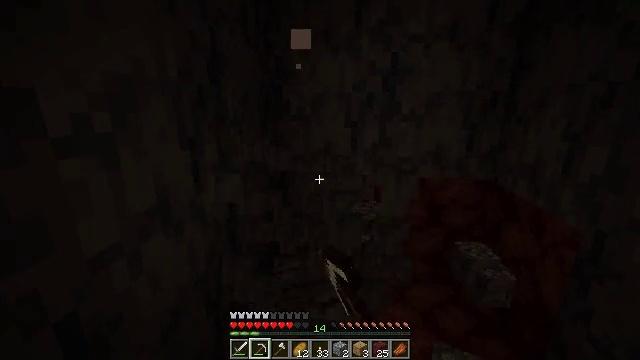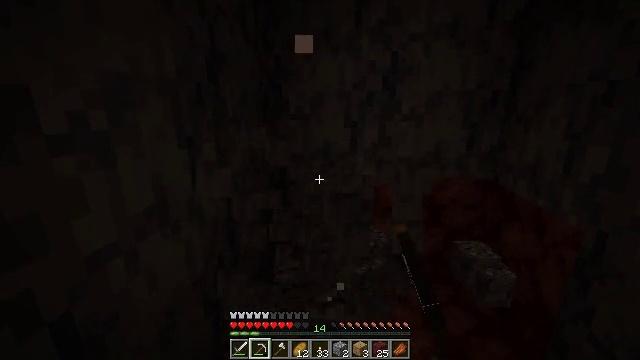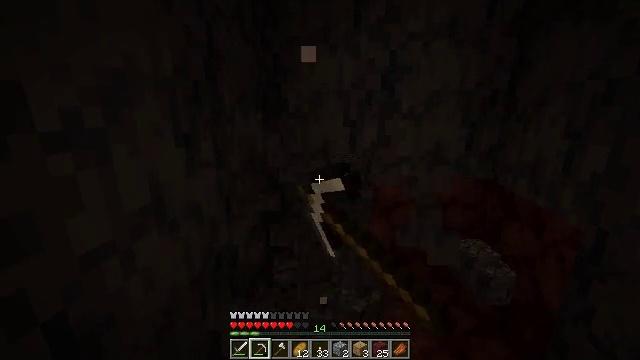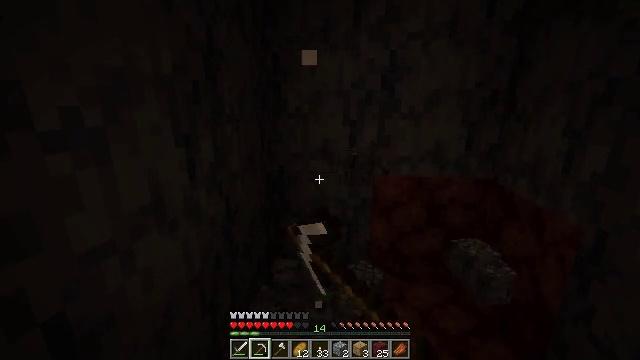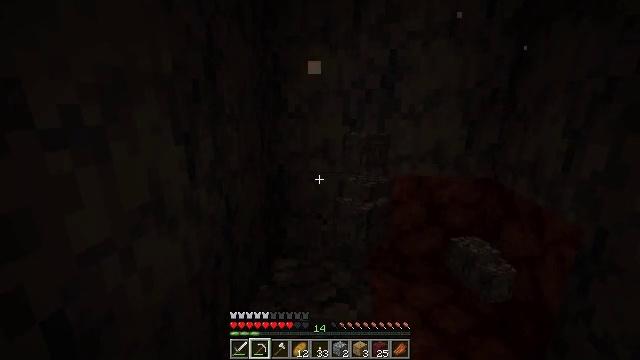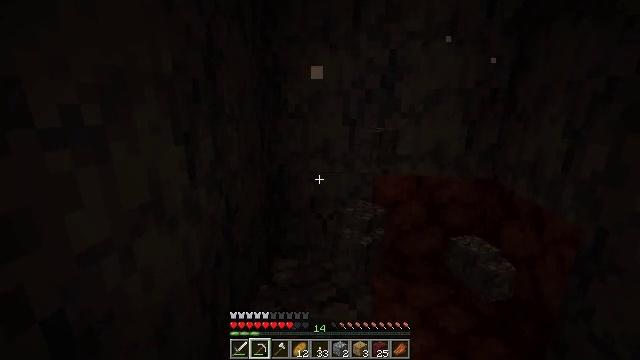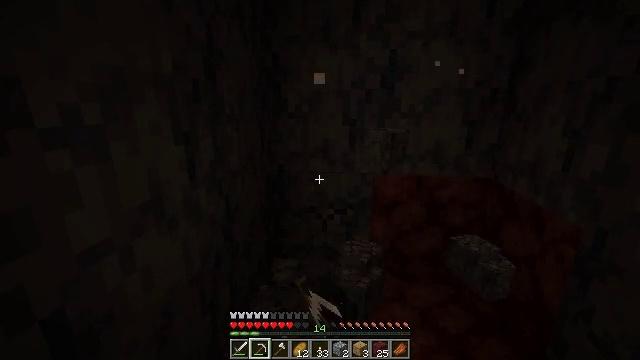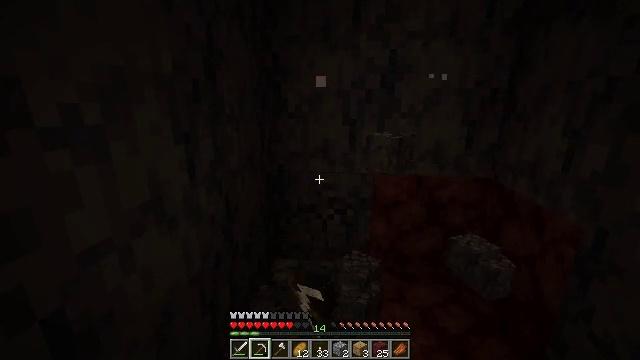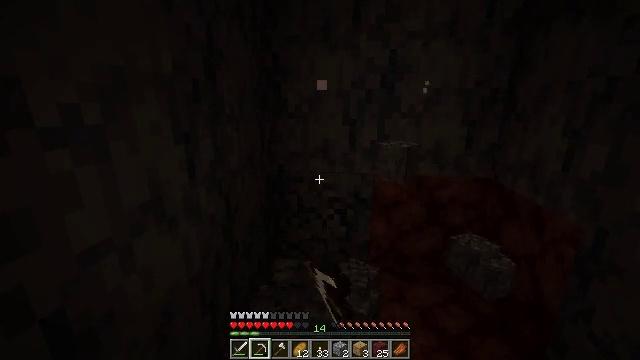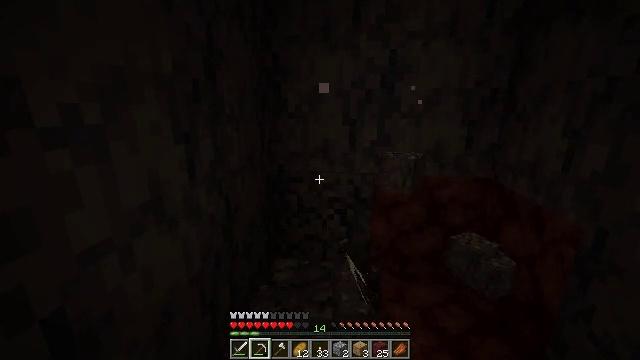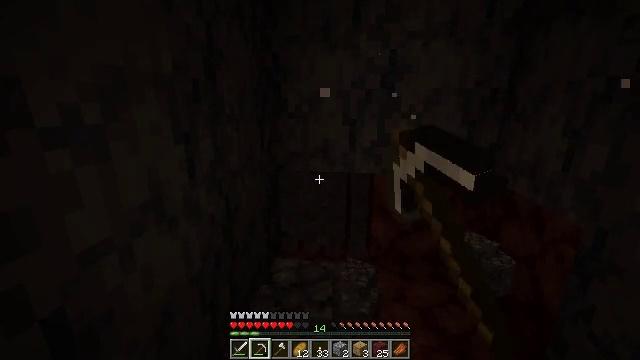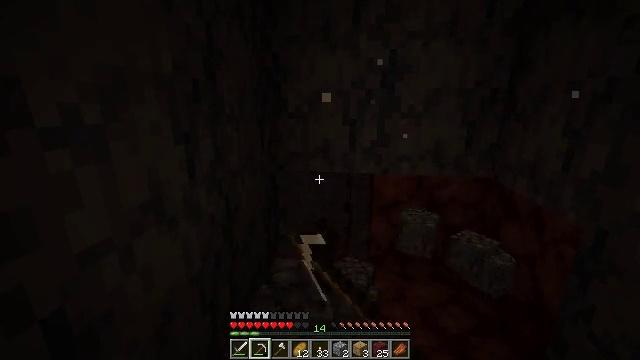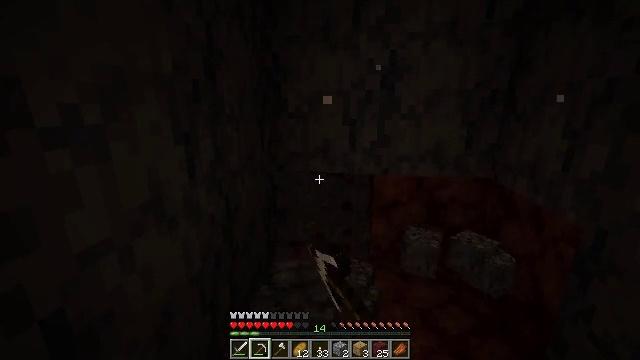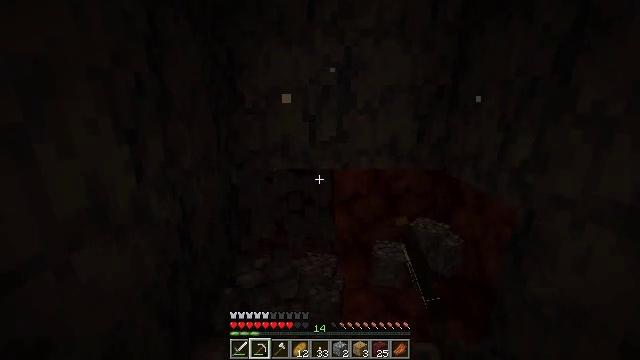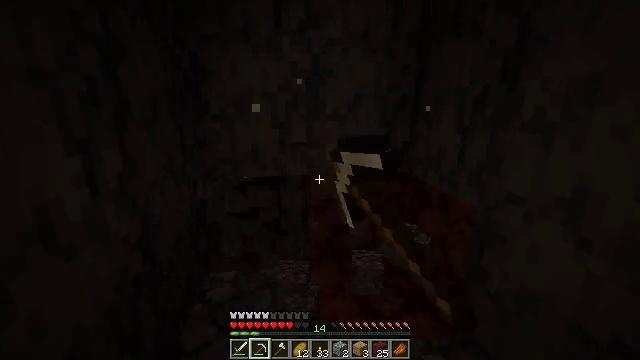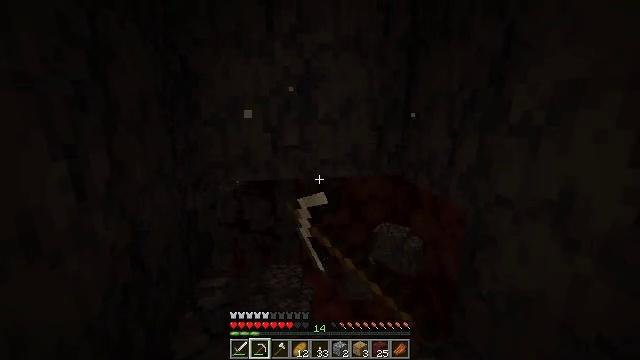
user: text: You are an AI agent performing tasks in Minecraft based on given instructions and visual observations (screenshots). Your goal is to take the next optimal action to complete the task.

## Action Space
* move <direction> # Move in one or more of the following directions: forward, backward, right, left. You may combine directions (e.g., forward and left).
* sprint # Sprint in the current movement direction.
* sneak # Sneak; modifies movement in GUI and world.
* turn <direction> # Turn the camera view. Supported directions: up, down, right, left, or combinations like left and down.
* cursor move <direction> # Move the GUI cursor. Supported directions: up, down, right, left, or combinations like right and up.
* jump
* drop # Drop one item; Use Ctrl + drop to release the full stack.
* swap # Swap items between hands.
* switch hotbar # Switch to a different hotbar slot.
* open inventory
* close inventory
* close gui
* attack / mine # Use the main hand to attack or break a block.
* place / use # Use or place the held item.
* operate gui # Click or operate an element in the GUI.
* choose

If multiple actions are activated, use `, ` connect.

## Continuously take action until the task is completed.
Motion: motion action
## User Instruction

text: Obtain basalt from the terrain.
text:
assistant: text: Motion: attack / mine
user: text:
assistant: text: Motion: attack / mine
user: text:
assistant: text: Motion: attack / mine
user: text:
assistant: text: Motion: attack / mine
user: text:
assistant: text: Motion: attack / mine
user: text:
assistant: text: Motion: attack / mine
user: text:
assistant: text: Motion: attack / mine
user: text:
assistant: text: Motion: attack / mine
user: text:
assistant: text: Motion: attack / mine
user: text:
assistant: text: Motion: attack / mine
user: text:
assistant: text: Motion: attack / mine
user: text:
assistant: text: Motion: attack / mine
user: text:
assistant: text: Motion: turn right, attack / mine
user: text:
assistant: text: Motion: turn right and up, attack / mine
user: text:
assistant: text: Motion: turn right, attack / mine
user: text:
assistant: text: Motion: attack / mine